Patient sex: F
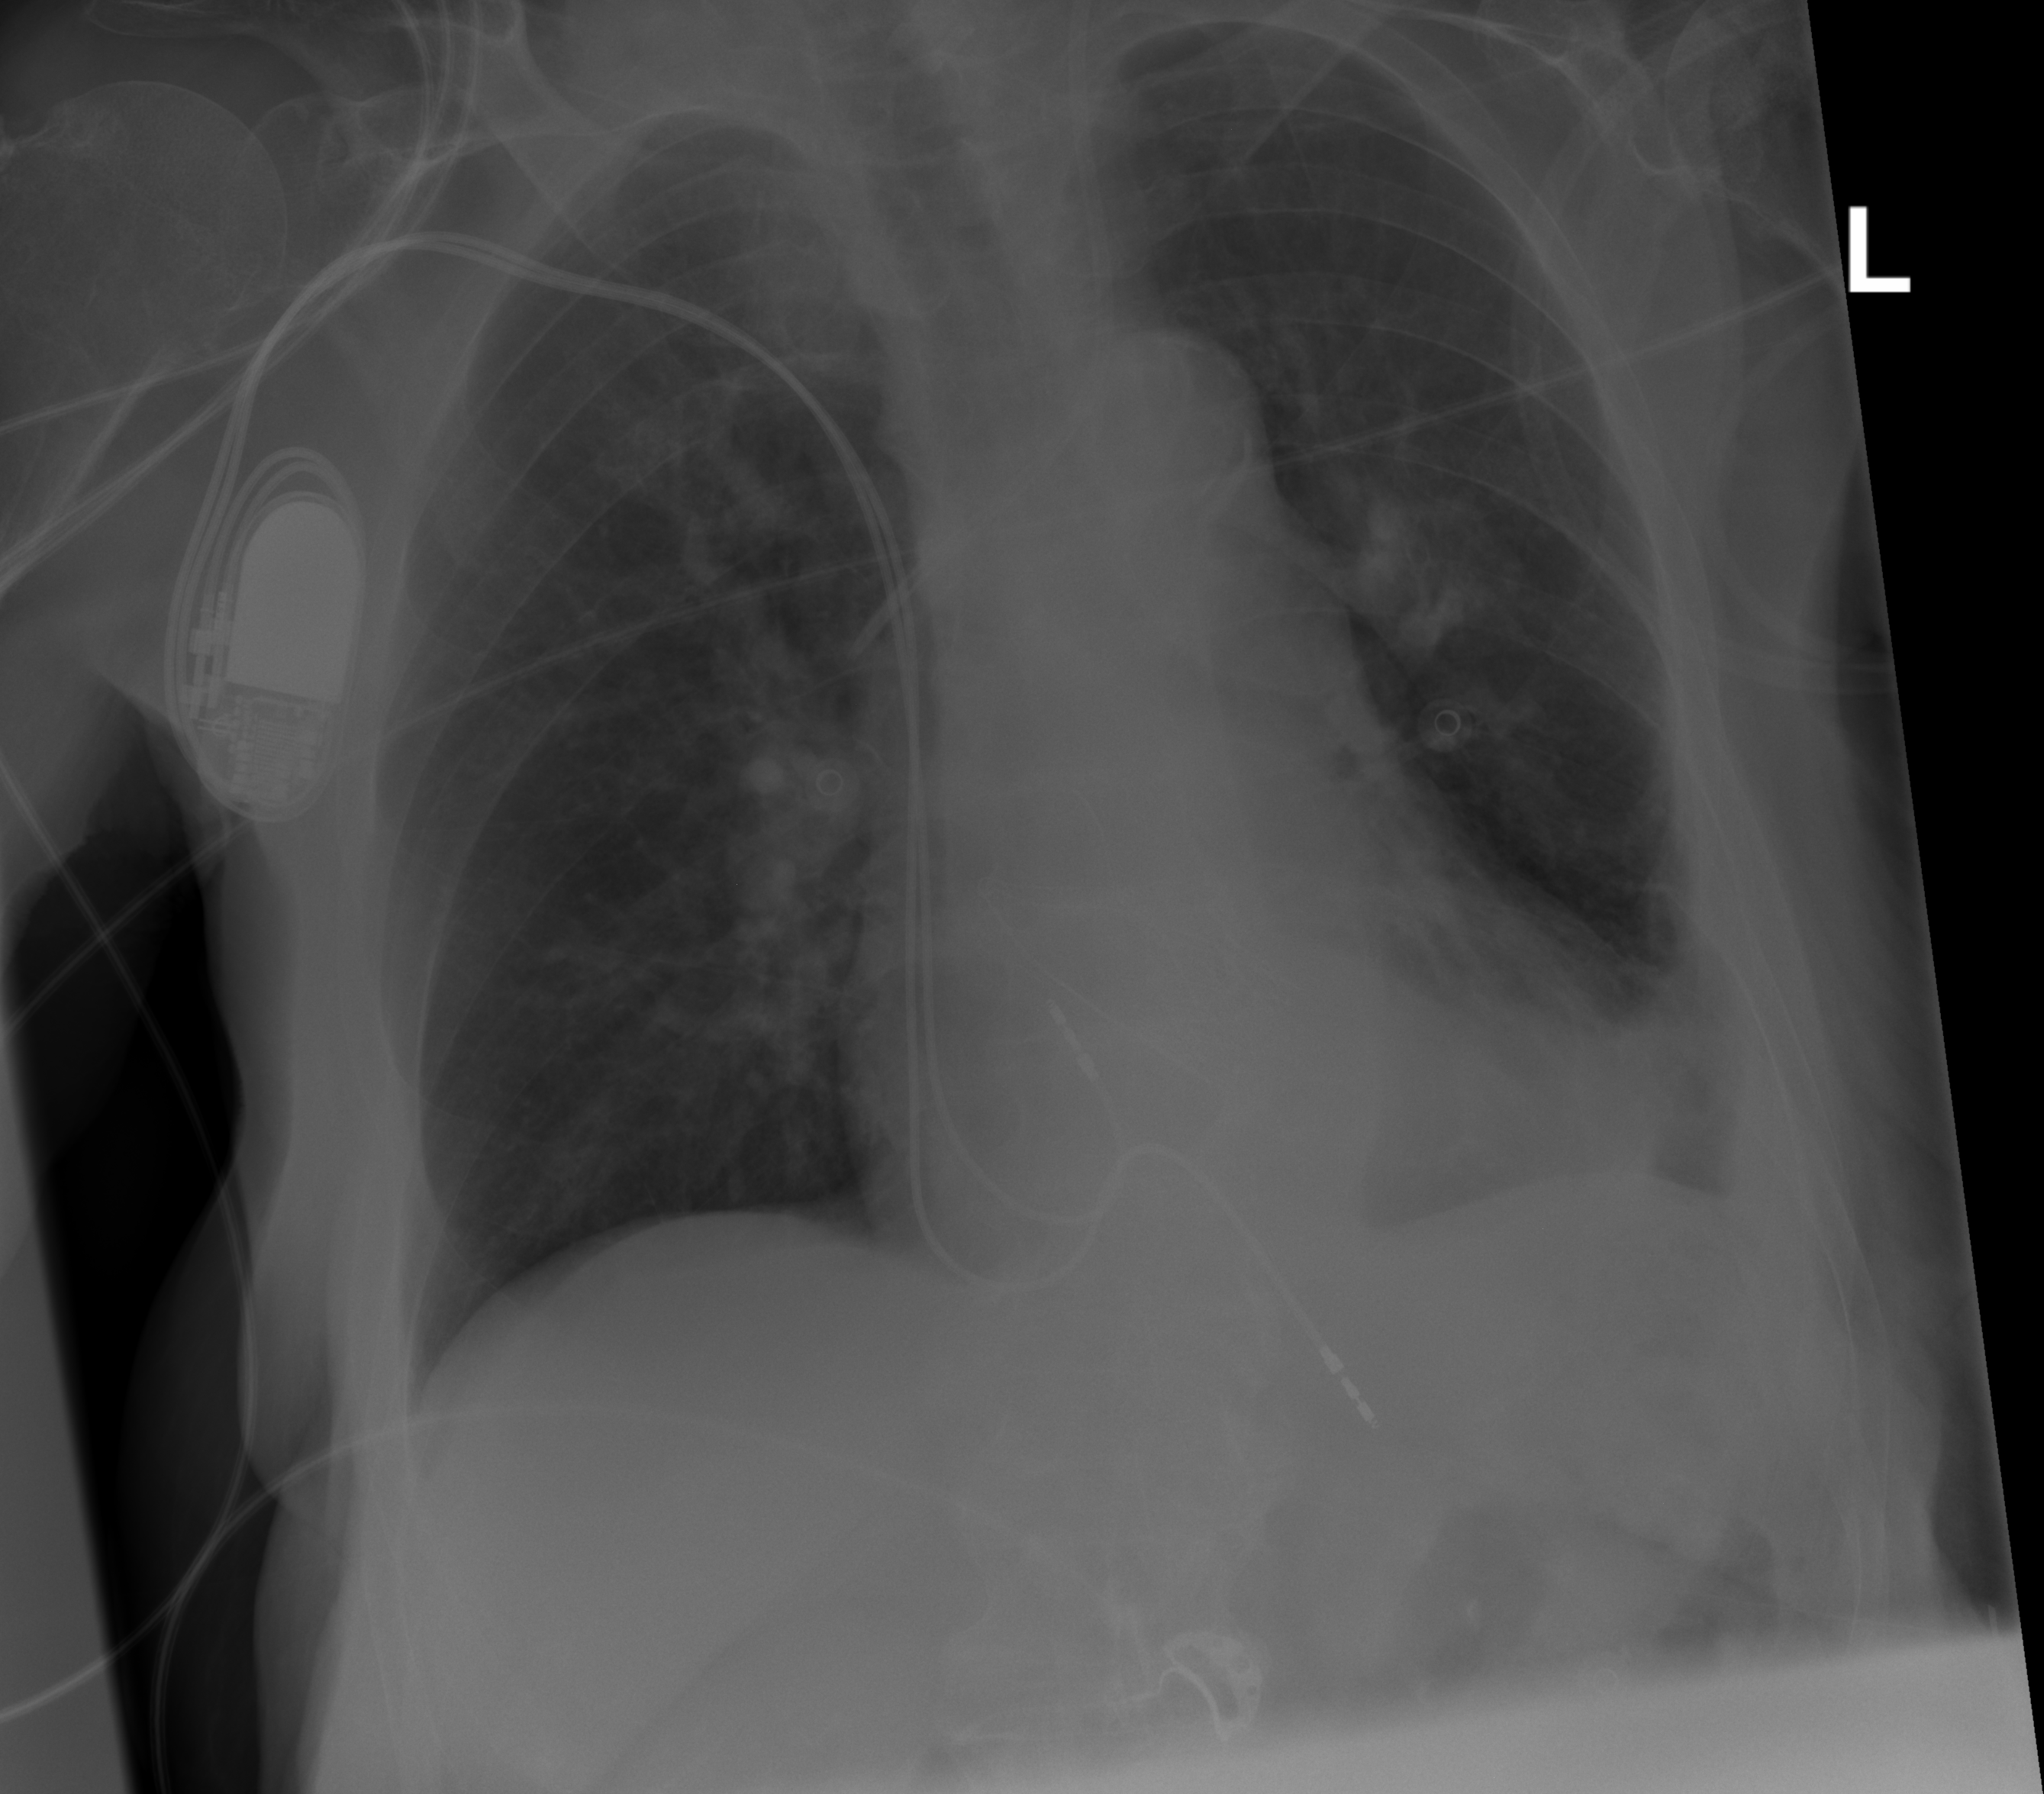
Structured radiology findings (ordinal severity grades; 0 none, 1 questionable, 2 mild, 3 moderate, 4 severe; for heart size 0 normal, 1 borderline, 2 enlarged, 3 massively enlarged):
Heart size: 0
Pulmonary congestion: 0
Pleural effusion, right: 0
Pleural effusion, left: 2
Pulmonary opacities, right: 0
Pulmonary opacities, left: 0
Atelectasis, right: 0
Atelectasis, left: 0